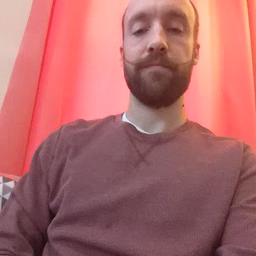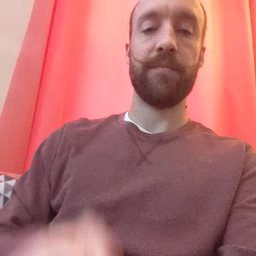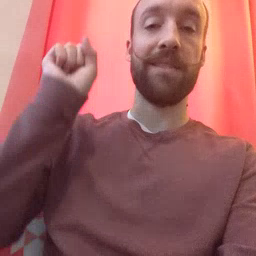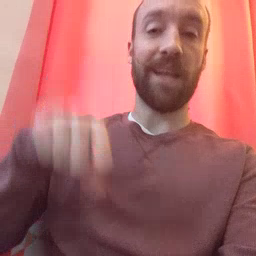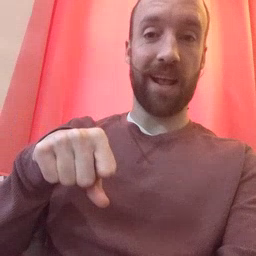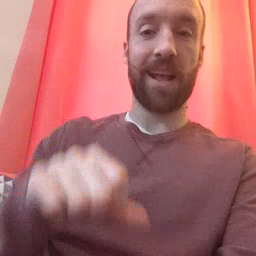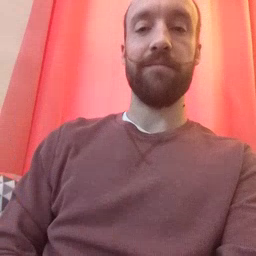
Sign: can